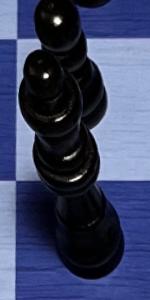
Label: Queen_Black